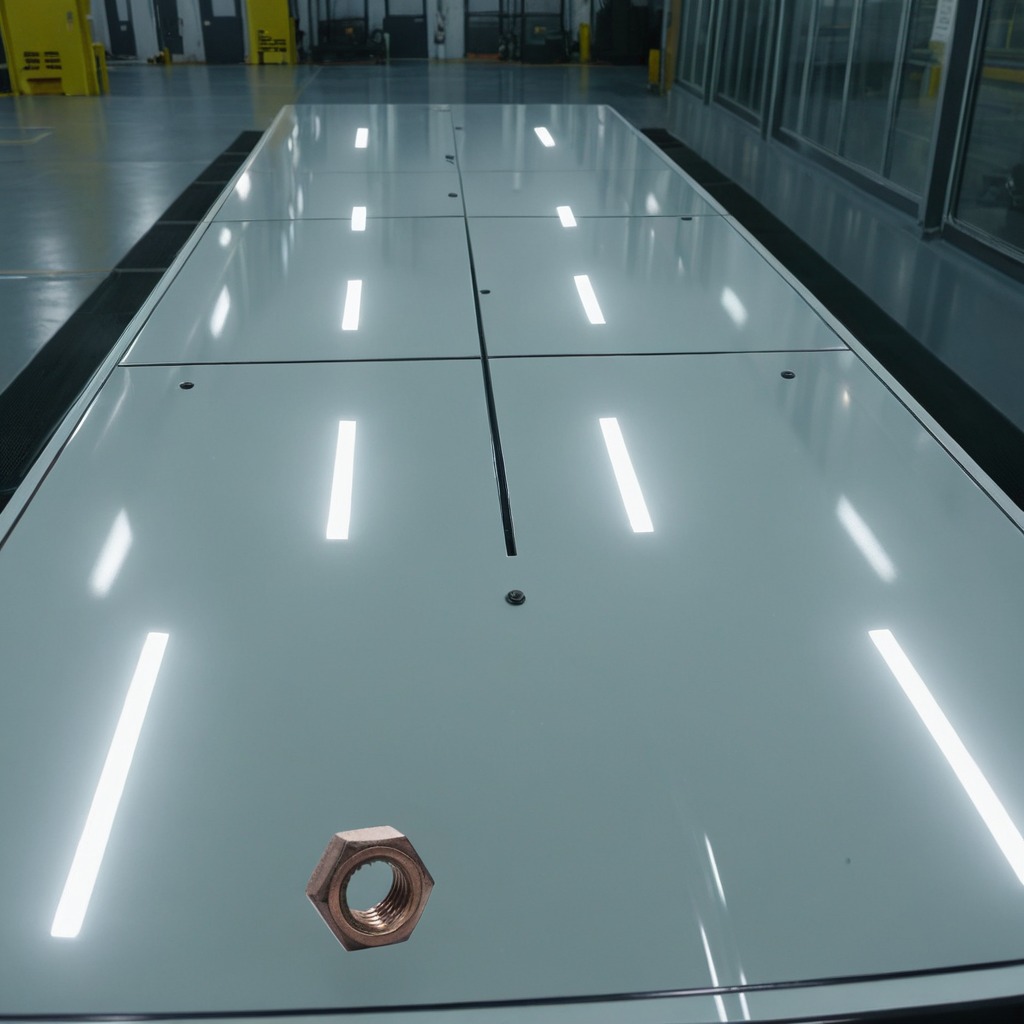
A metal nut is lying on a table in a ship maintenance bay industrial lighting.